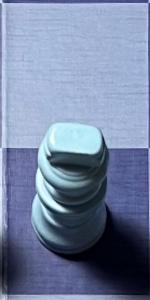
Label: King_White